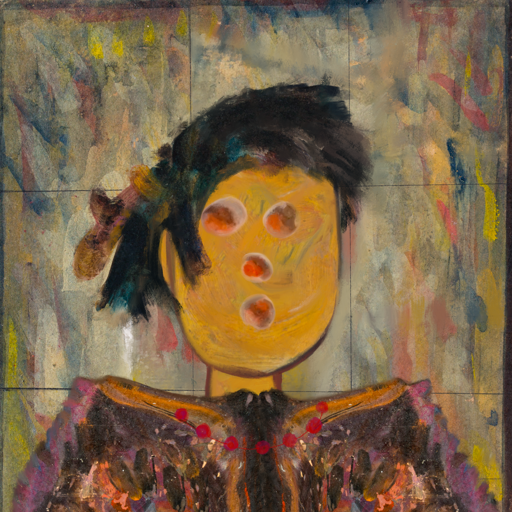
Background: GypsyMother, Head And Neck Front: After_Raid, Face Front: Rupkatha, Bust: Gypsy_Queen, Hair Front: Pipe, Head Accessory: Blank, Second Necklace: Blank, Necklace: Irani_3, Baby: Blank